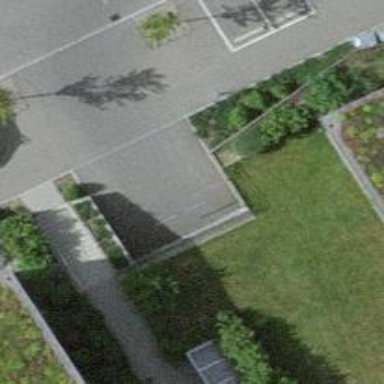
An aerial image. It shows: Parking entrance.